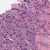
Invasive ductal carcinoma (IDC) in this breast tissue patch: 1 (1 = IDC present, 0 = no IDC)